Brain MRI, t1w sequence, axial 2D slice.
Patient: age 18, sex M, weight 78 kg, height 1.78 m
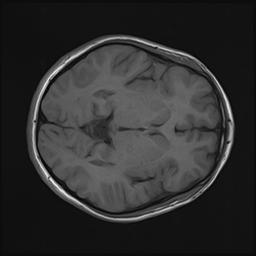